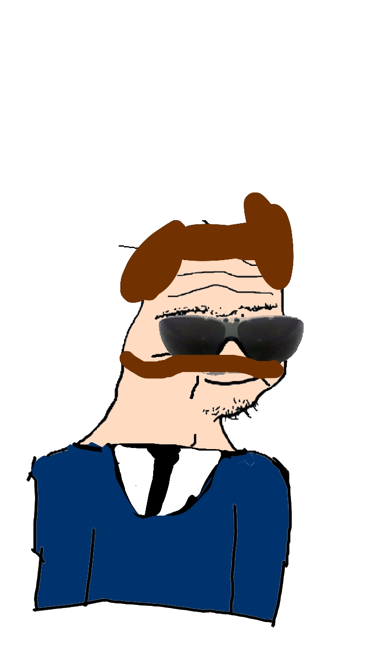
Label: 5_Boomer